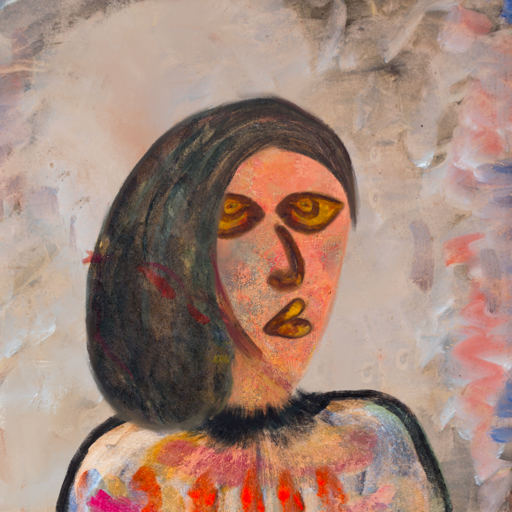
Background: Roy_Bahadur, Head And Neck Side: Irani, Face Side: Comrade, Bust: Childish, Hair Side: Gypsy_Mother, Head Accessory: Blank, Second Necklace: Blank, Necklace: Blank, Baby: Blank